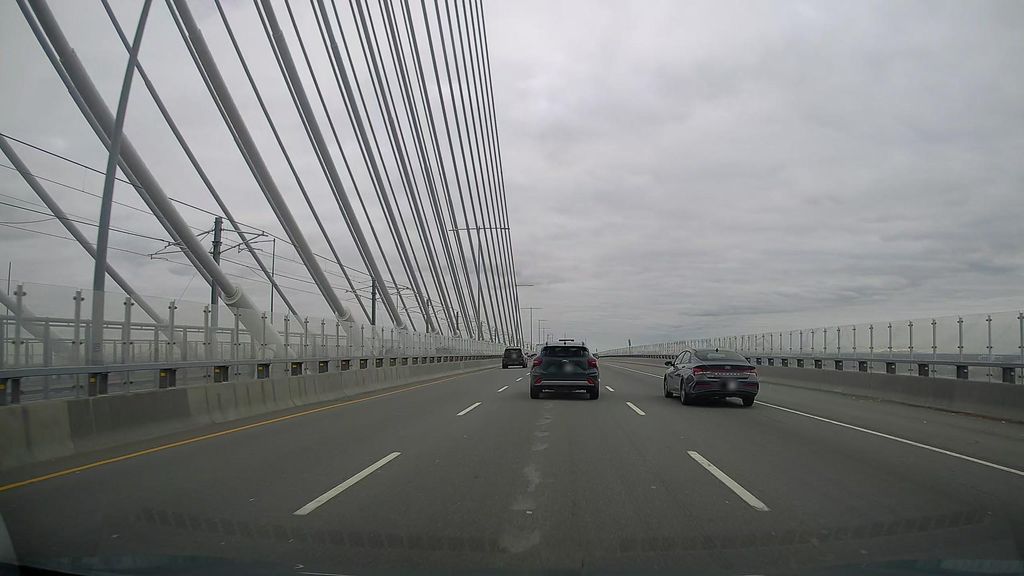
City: montreal